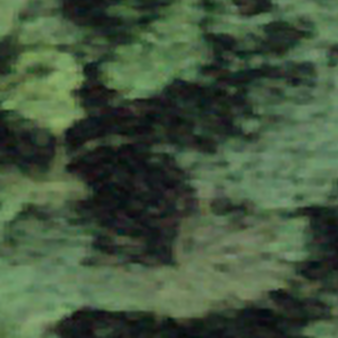
Label: other